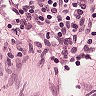
Metastatic tissue present: no